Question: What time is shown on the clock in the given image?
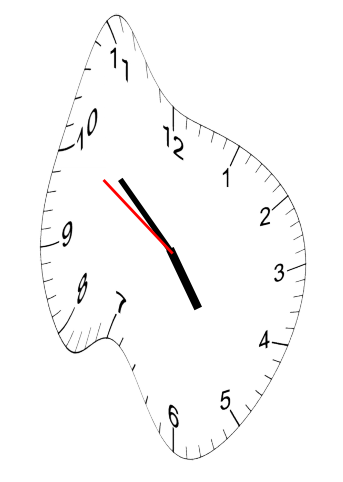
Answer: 04:51:50